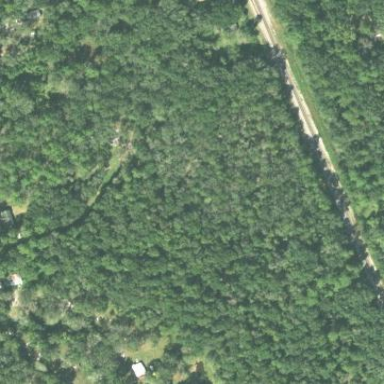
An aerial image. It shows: Mixed leaf woodland.